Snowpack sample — Loveland Pass, Silver Plume, Colorado, USA (1/12/25, 11:40 AM MST)
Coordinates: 39.66, -105.88
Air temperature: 7 °F
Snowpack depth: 140 cm
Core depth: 10 cm
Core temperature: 41 °F
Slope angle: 11°, slope face: 30°
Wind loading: high
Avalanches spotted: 2
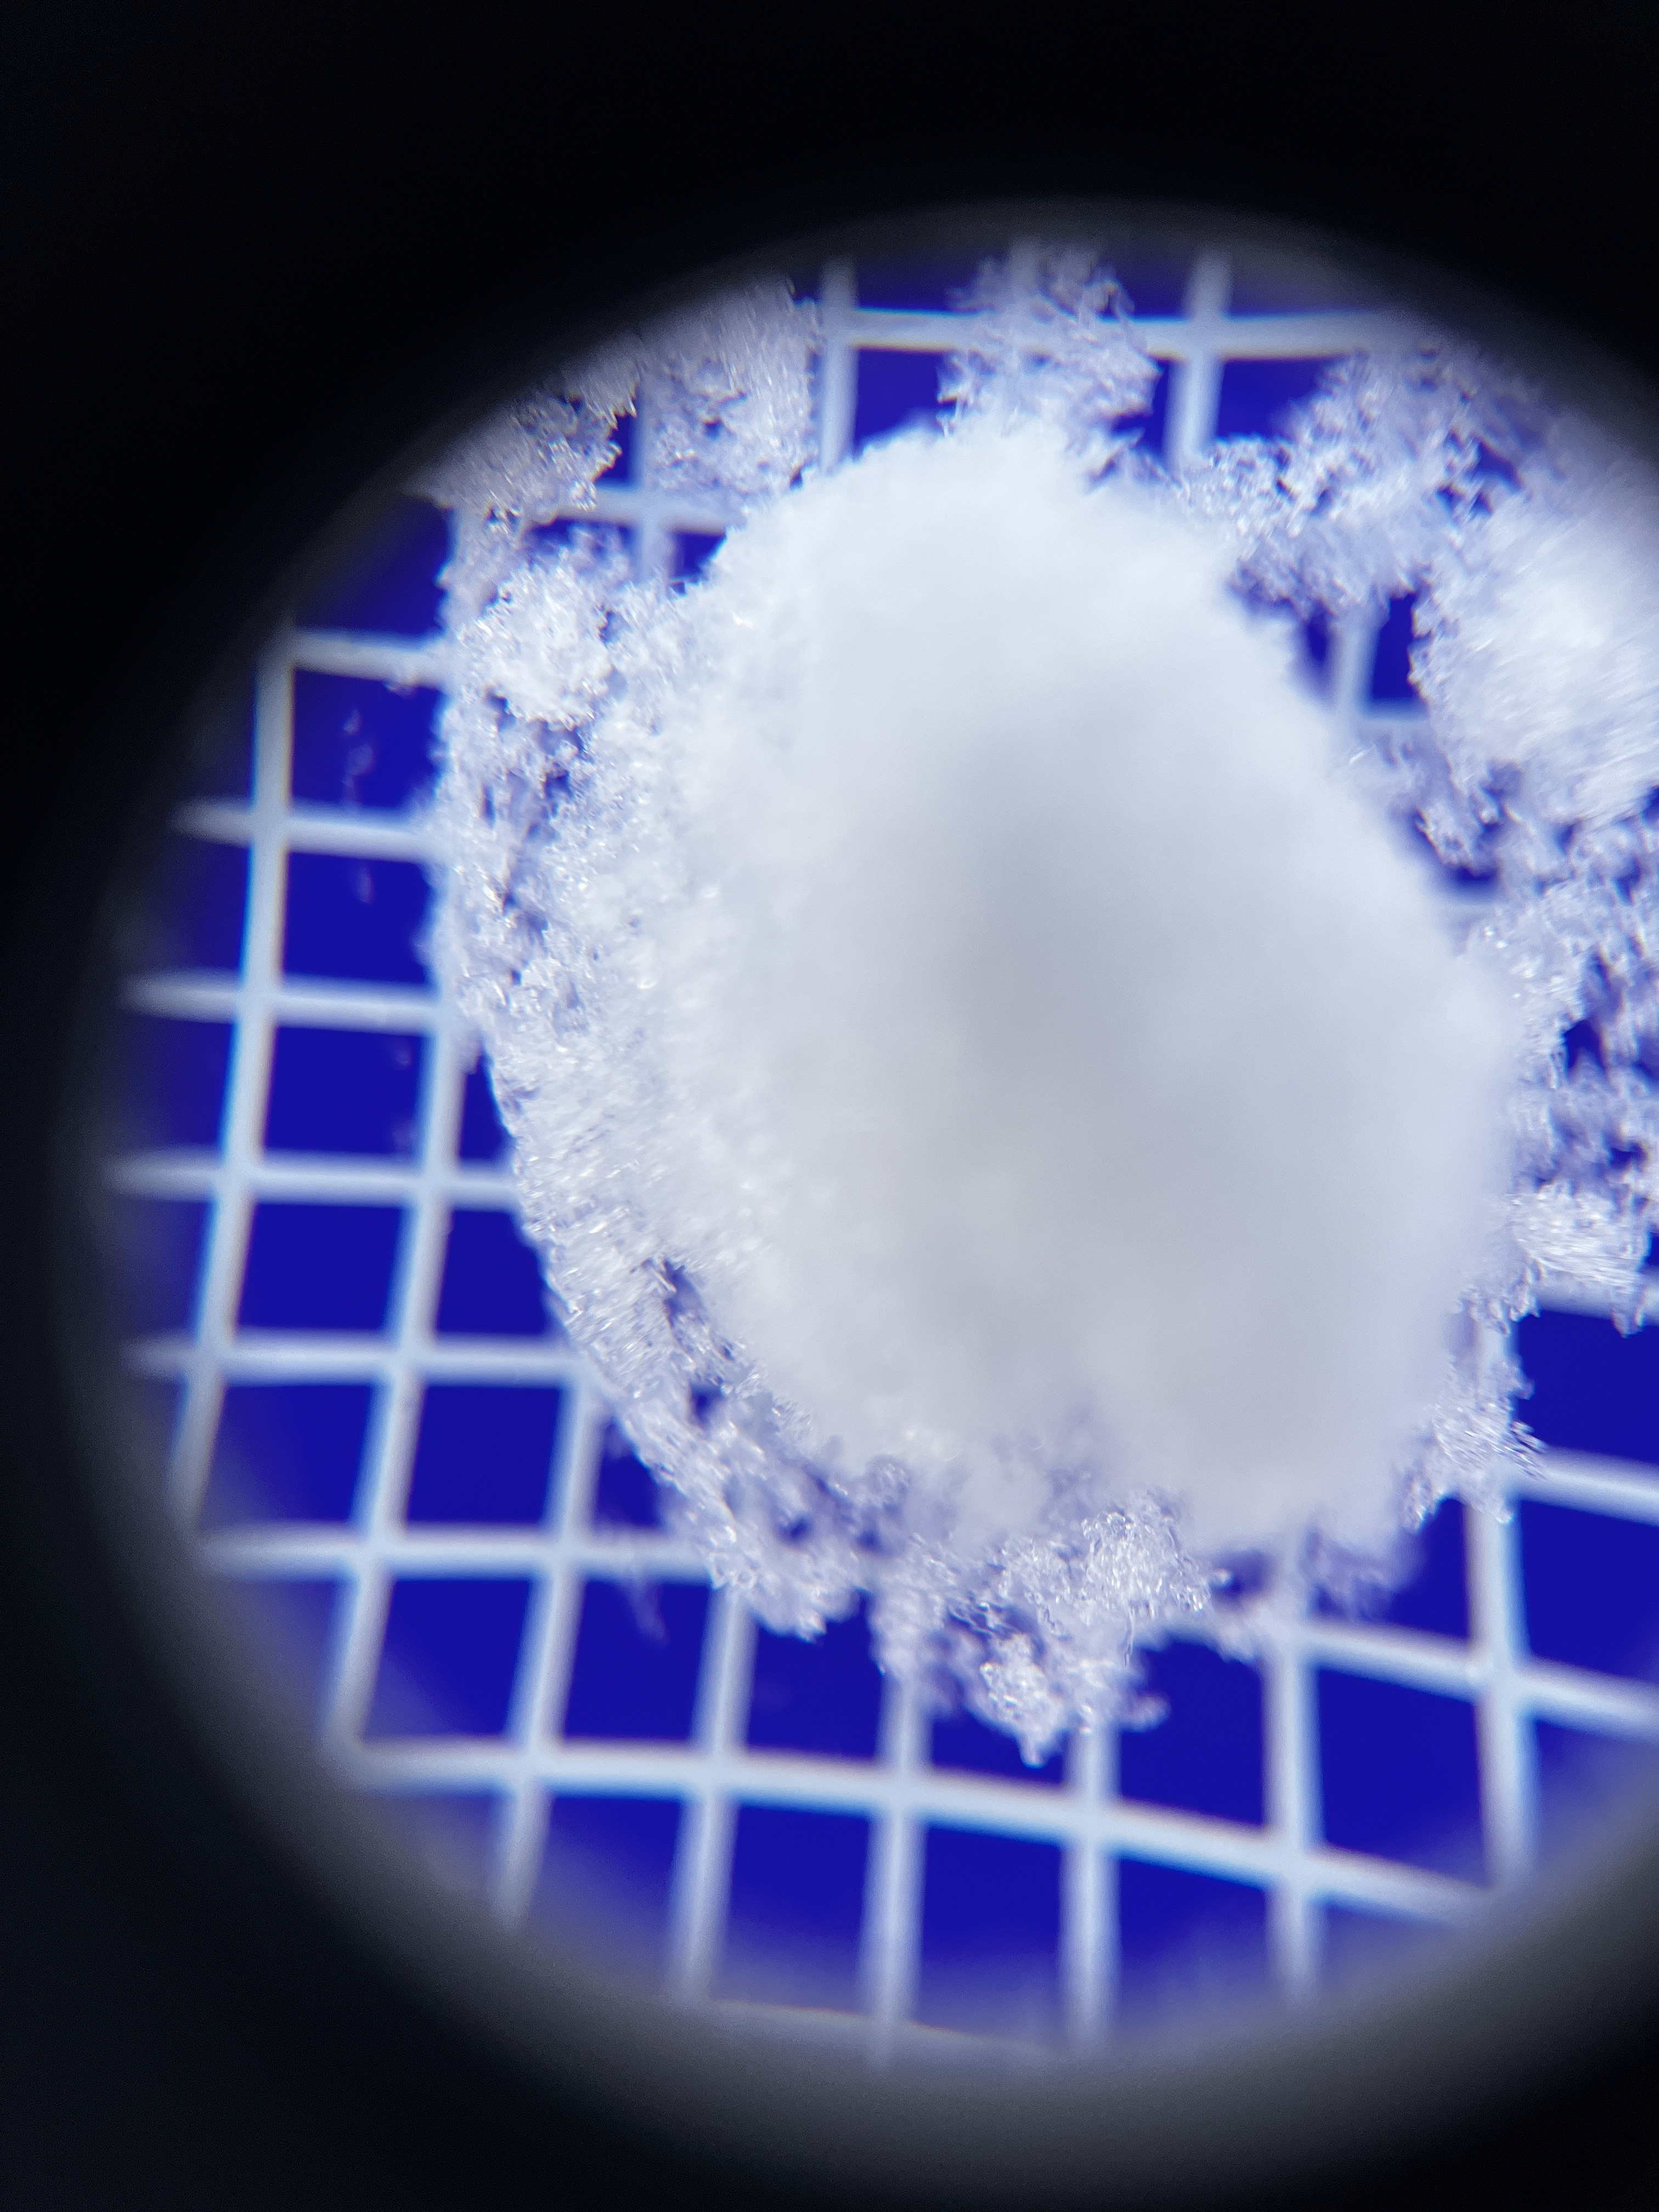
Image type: magnified_profile
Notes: Pilot using slightly modified coring method that took too large segment for snow profile picturing, advised not to use in higher level models. Two avalanche on south face nearby, partially cloudy with light snow in the last 24 hours. Lots of wind loading on eastern features.